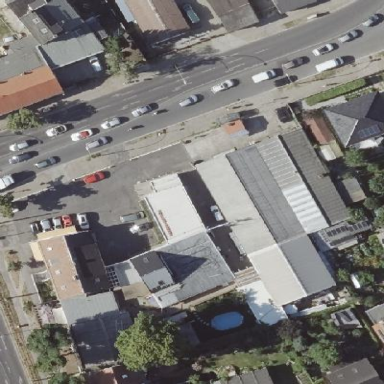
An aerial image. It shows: Retail building.